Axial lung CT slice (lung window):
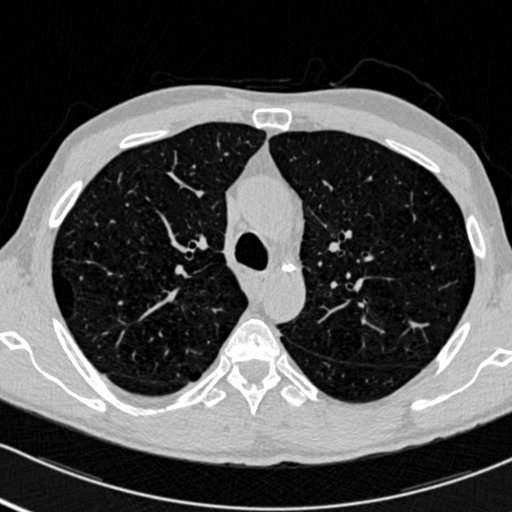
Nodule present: no